Question: I have been struggling with this problem for over 2 hours,
Is there a way to make a div fixed while it is inside a bigger div.
When I scroll I want to keep the right part not scrolling.

So my question is, is there a way to do this without jquery?
Thanks
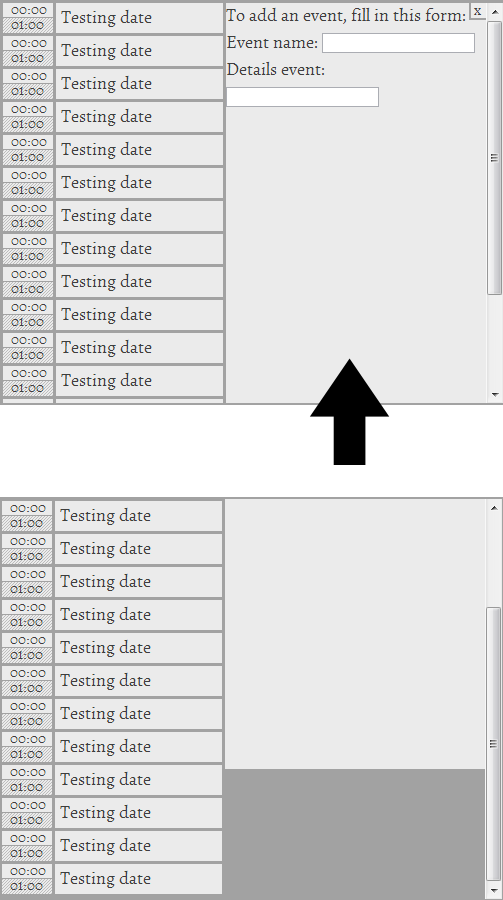
Answer: You have to position the inner div 'absolute'ly:
'''
.outerDiv {
position: relative;
/* give it some height */
}
.contentDiv {
height: 100%;
overflow: auto;
}
.innerDiv {
position: absolute;
right: 0;
left: 50%;
top: 0; bottom: 0;
}
'''
Here's the fiddle: <URL>
---
Adjust the positioning values according to your needs.